Question: What is the weather condition described?
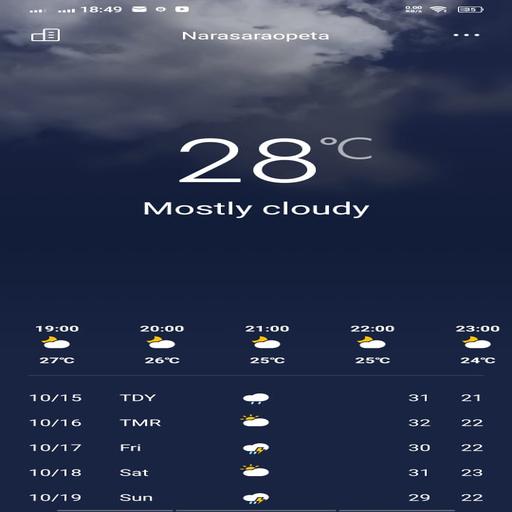
Answer: Cloudy